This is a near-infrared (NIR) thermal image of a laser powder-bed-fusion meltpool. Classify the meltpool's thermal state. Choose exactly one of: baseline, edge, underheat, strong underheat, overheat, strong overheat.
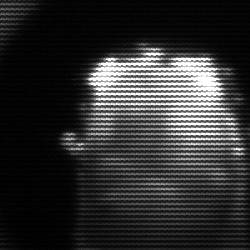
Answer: baseline